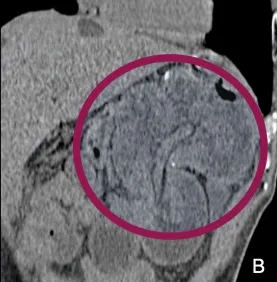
Abdominal CT. . Contrasted abdominal axial CT showing intestinal intussusception at the level of the gastrojejunal anastomosis within the stomach (circle), without subdiaphragmatic free air. (B) Coronal reconstruction.
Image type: radiology (ct)